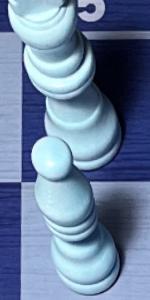
Label: Bishop_White